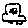
Label: car